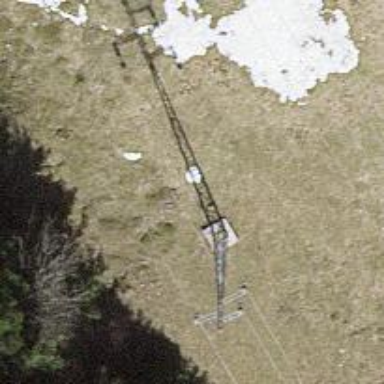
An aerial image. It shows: Power tower.